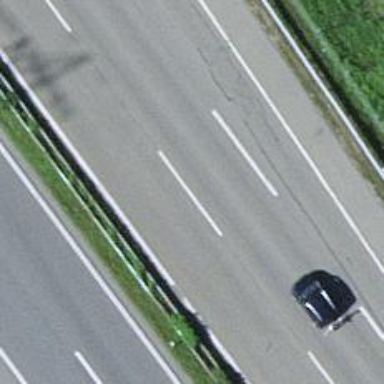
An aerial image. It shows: Asphalt motorway.